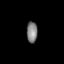
Tissue: lung
Cell type: Epithelial cells
Senescence score: 0.6065
Nuclear area (px): 227
Mean DAPI intensity: 124.802